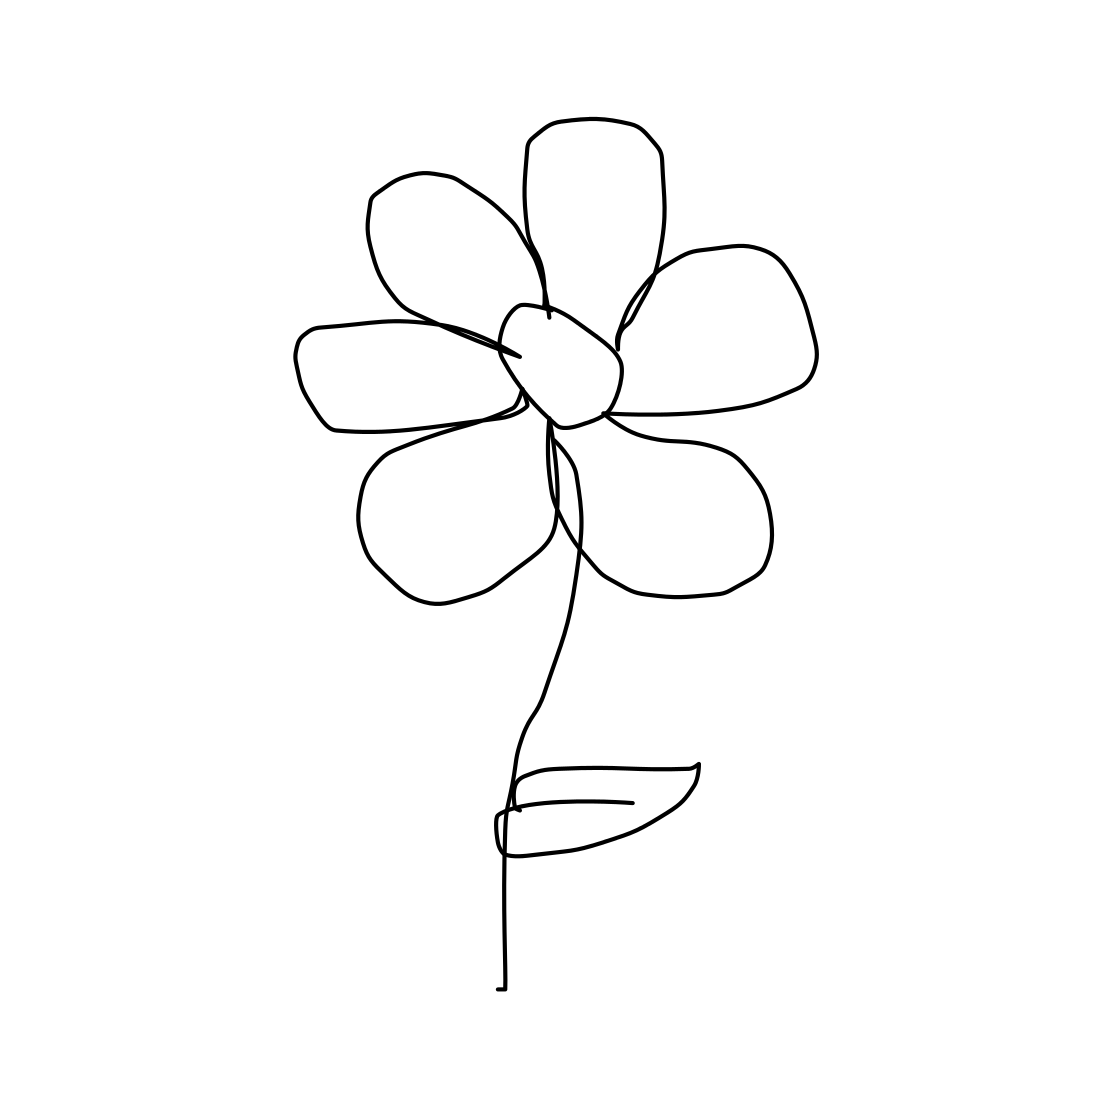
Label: flower with stem